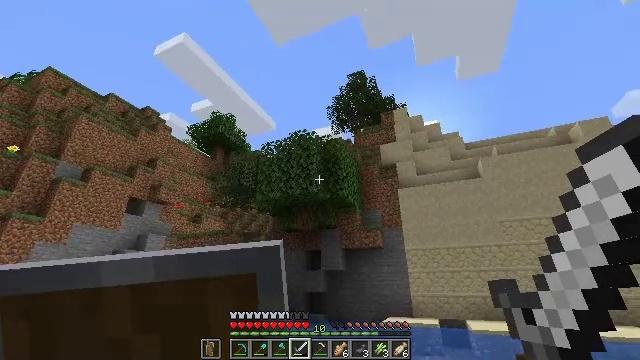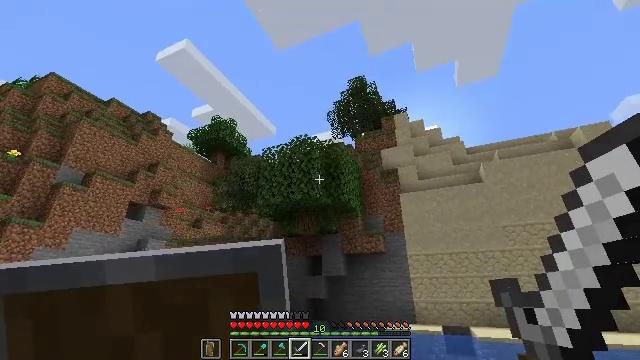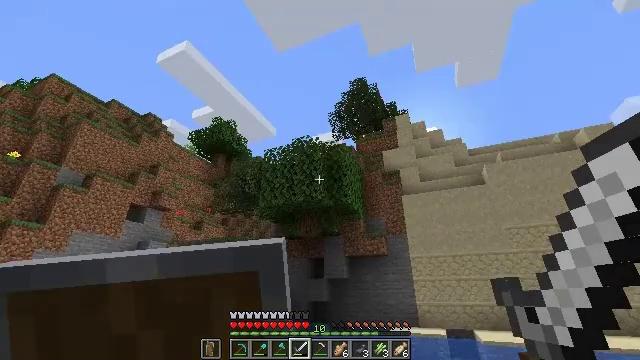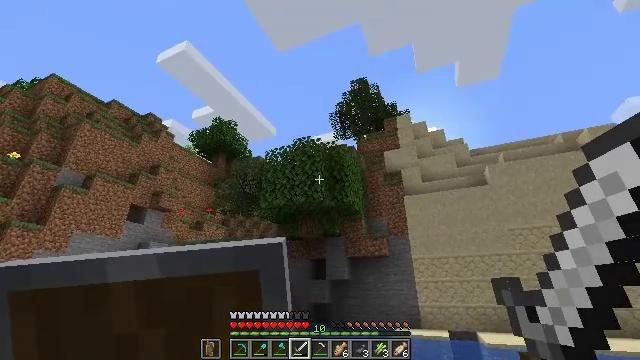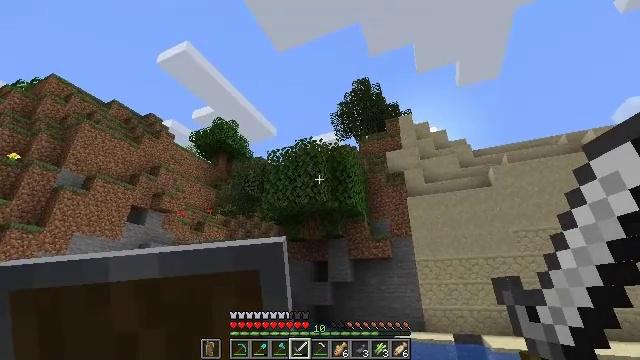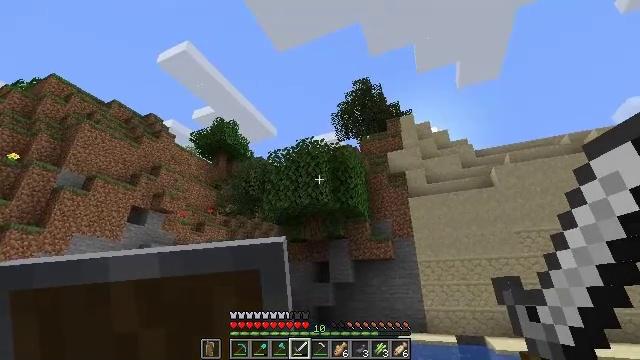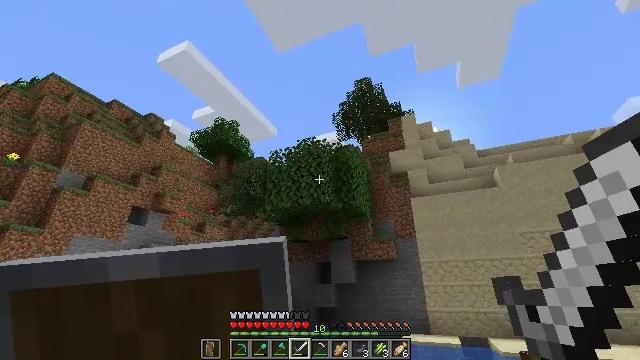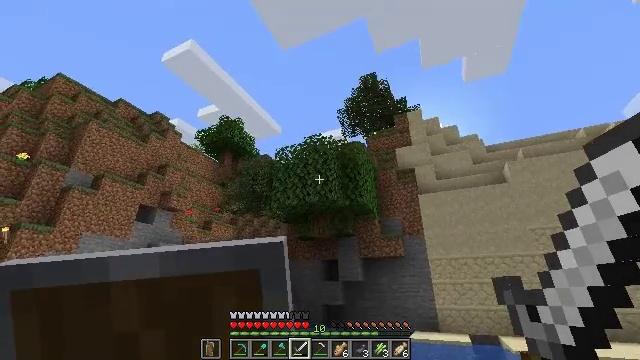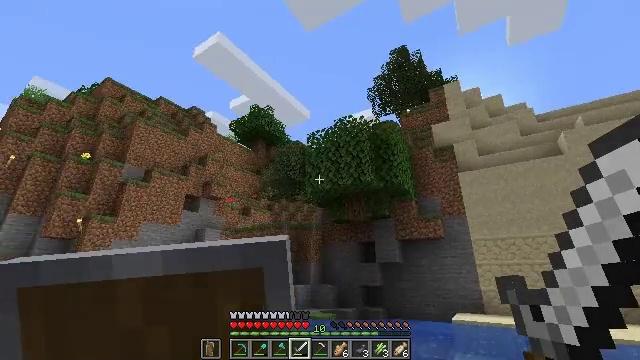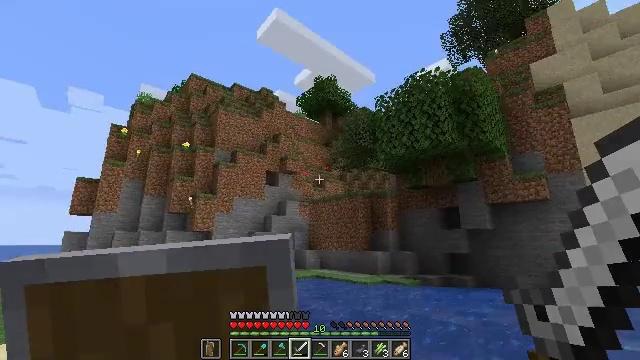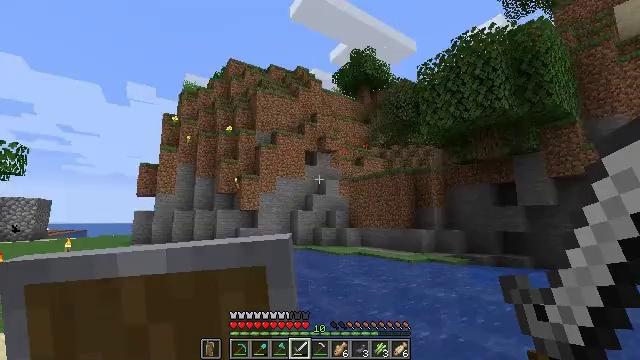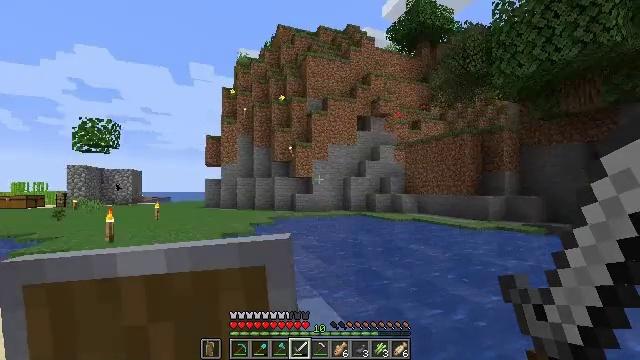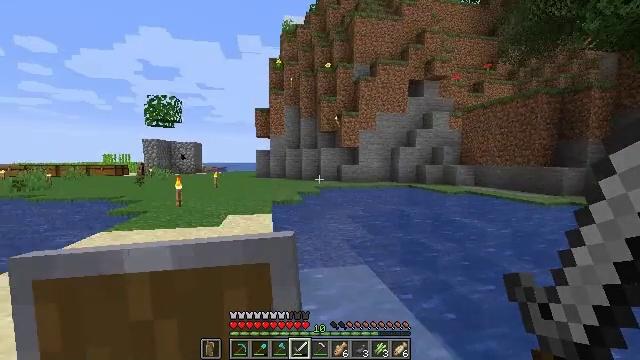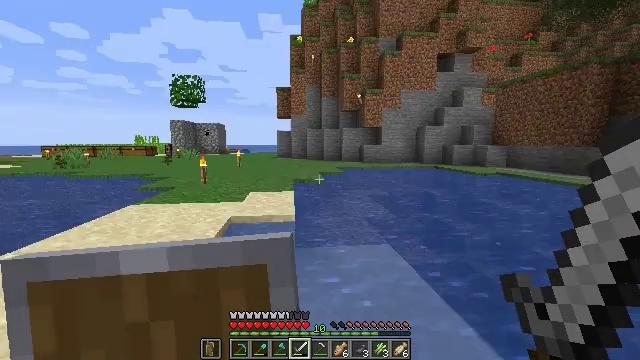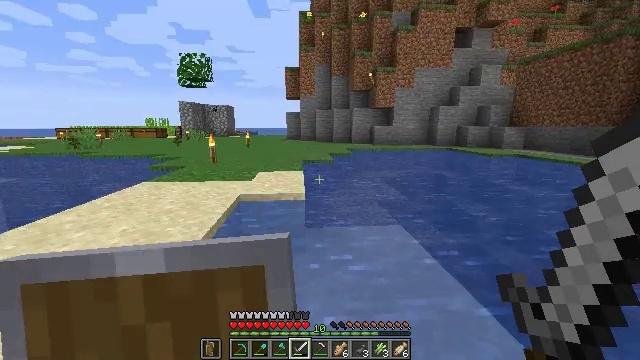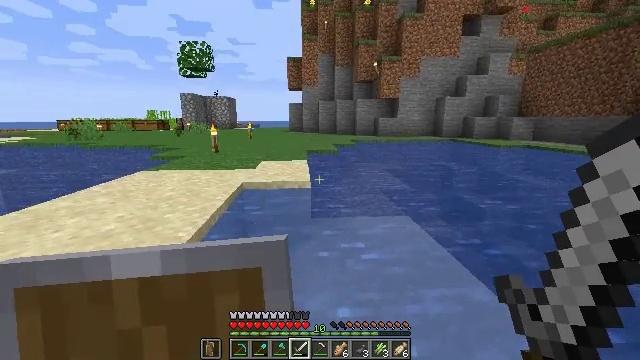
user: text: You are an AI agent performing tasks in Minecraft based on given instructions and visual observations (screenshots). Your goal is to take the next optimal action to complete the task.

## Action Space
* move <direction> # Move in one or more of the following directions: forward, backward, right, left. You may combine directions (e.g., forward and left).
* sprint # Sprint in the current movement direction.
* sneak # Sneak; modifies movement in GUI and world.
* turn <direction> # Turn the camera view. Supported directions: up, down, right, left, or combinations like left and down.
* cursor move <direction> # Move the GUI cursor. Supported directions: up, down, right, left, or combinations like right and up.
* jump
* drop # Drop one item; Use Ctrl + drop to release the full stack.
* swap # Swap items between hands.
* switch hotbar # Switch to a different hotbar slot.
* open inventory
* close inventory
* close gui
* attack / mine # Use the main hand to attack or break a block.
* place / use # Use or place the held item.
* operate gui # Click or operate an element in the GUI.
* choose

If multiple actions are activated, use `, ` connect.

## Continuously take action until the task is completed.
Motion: motion action
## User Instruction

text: Get cooked cod by cooking cod in the furnace.
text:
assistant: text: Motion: move forward and move left, turn up, jump
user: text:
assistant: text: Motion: move forward and move left, jump
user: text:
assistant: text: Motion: move forward and move left, jump
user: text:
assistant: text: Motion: move forward and move left
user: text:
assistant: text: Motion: move forward and move left
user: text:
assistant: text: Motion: move forward and move left
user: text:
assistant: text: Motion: move forward and move left, turn left
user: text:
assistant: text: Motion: move forward and move left, turn left and down
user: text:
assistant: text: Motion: move forward and move left, turn left and down
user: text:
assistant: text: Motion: move forward and move left, turn left and down
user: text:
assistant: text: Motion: move forward and move left, turn left and down
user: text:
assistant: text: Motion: move forward and move left, turn left and down
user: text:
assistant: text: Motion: move forward and move left, turn left and down
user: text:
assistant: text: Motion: move forward and move left, turn left and down
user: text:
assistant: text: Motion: move forward and move left, turn down
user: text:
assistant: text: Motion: move forward and move left
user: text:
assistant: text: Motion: move forward and move left
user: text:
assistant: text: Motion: move forward and move left
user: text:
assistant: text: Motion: move forward and move left, turn right and down
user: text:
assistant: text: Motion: move forward and move left, turn right
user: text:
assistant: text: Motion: move forward and move left, turn right and up
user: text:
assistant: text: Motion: move forward and move left, turn right, jump
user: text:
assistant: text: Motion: move forward and move left, jump
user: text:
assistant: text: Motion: move forward and move left, jump
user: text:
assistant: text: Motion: move forward and move left, jump
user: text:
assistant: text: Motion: move forward and move left, turn right, jump
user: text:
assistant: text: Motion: move forward and move left, turn right, jump
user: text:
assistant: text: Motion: move forward and move left, turn right, jump
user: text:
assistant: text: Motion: move forward and move left, jump
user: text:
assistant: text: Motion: move forward and move left, jump